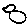
Label: bird